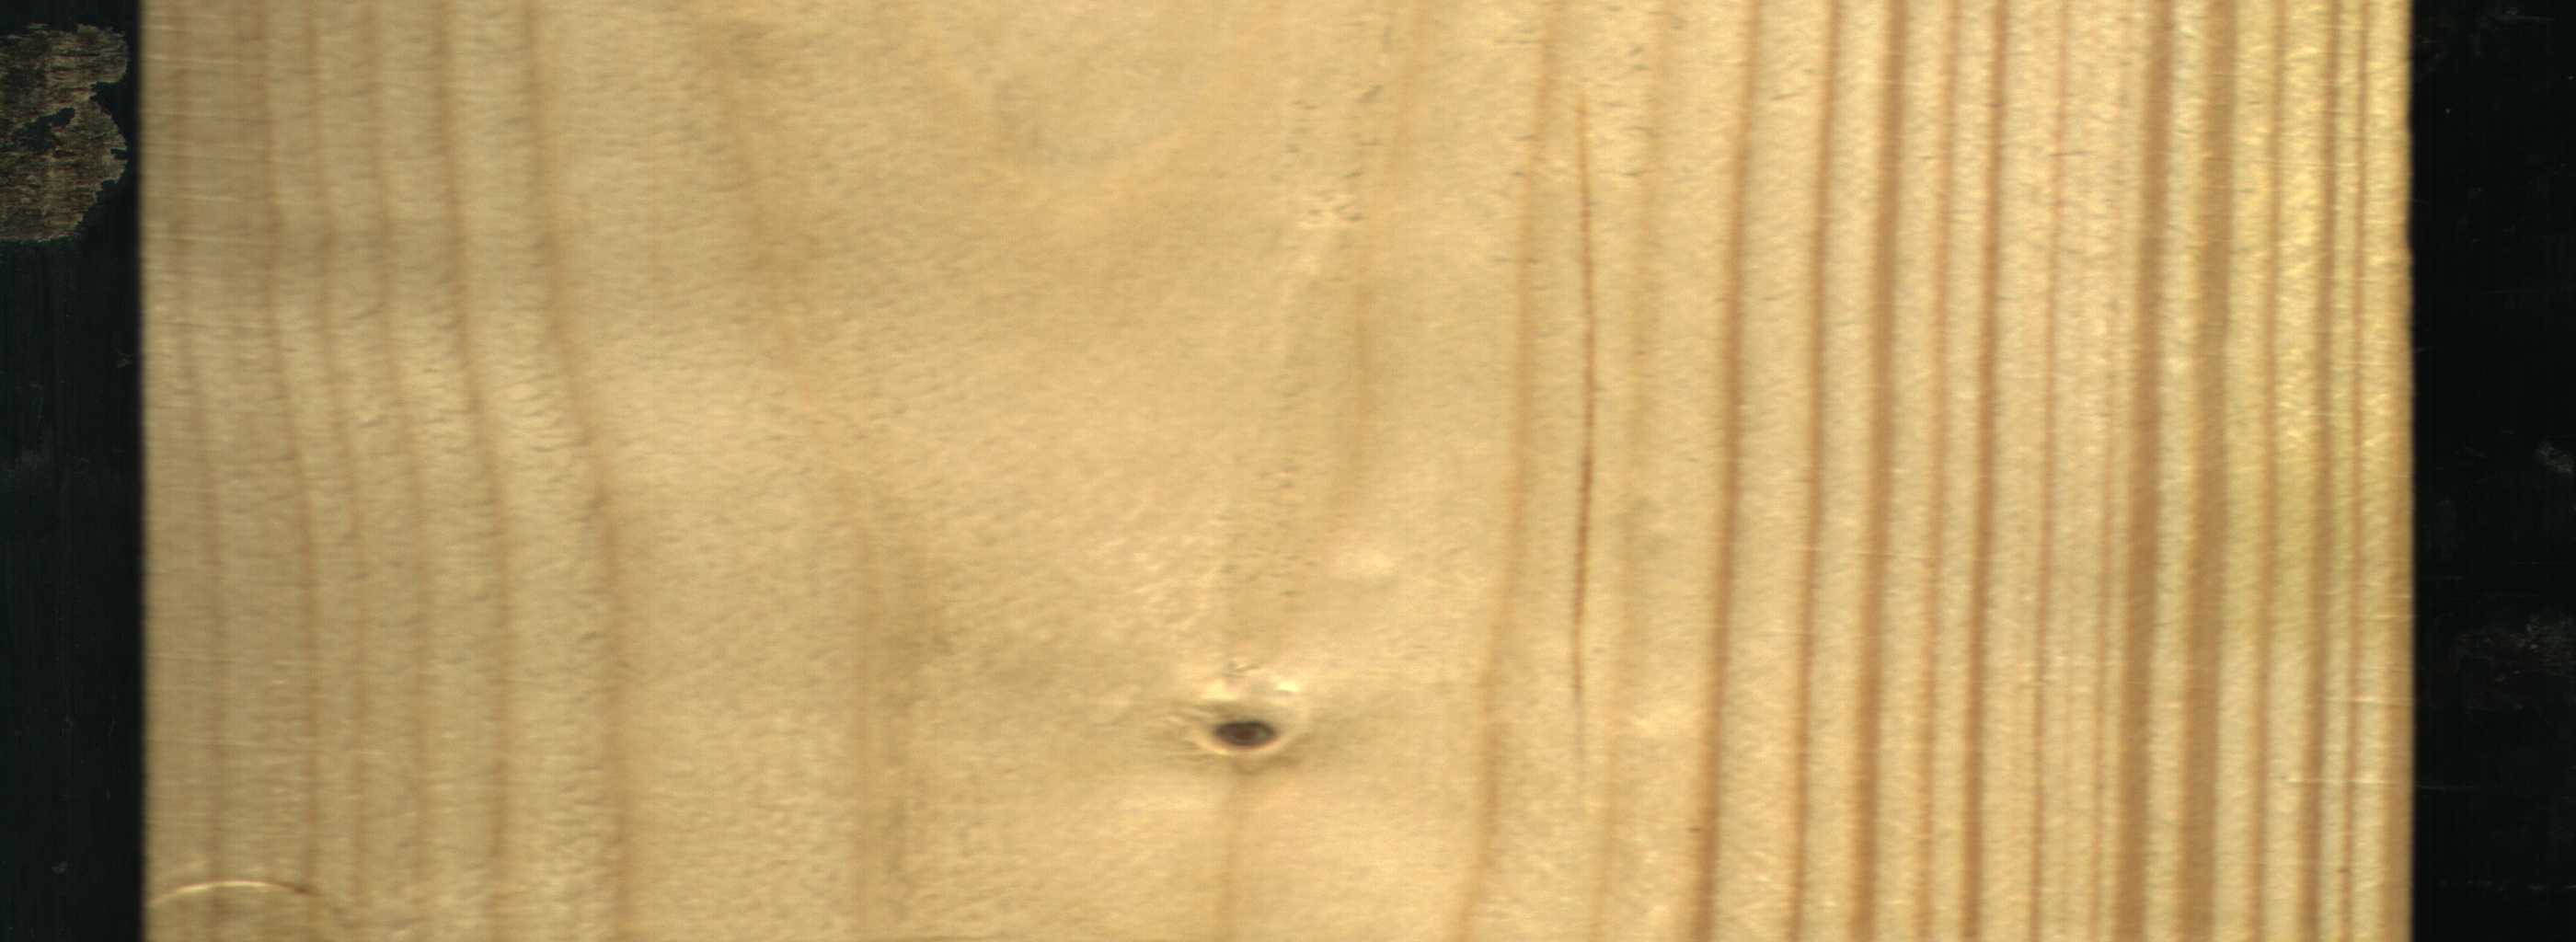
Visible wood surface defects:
Live_Knot